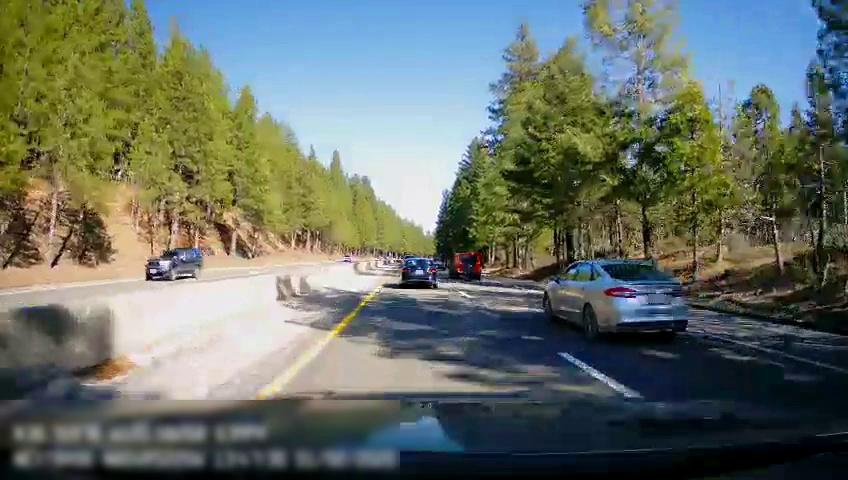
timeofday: Day
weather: Sunny
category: Drivable Space
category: Drivable Space
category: Vehicles | SUV
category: Vehicles | SUV
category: Vehicles | Car
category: Vehicles | Car
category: Vehicles | SUV
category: Lanes | Current Lane
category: Lanes | Current Lane
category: Lanes | Alternate Lane